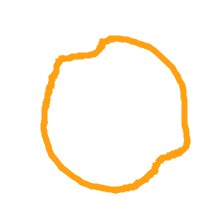
Shape: circle